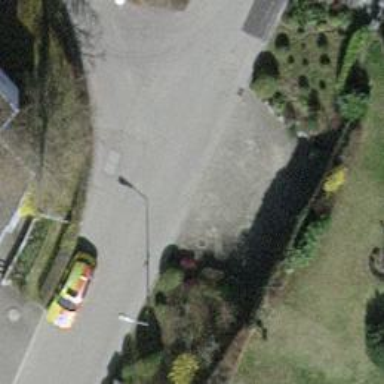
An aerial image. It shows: Residential road with asphalt surface.